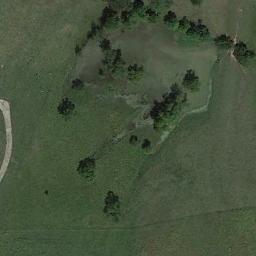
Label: meadow